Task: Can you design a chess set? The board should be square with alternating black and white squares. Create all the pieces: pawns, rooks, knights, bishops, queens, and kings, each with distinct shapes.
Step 4601:
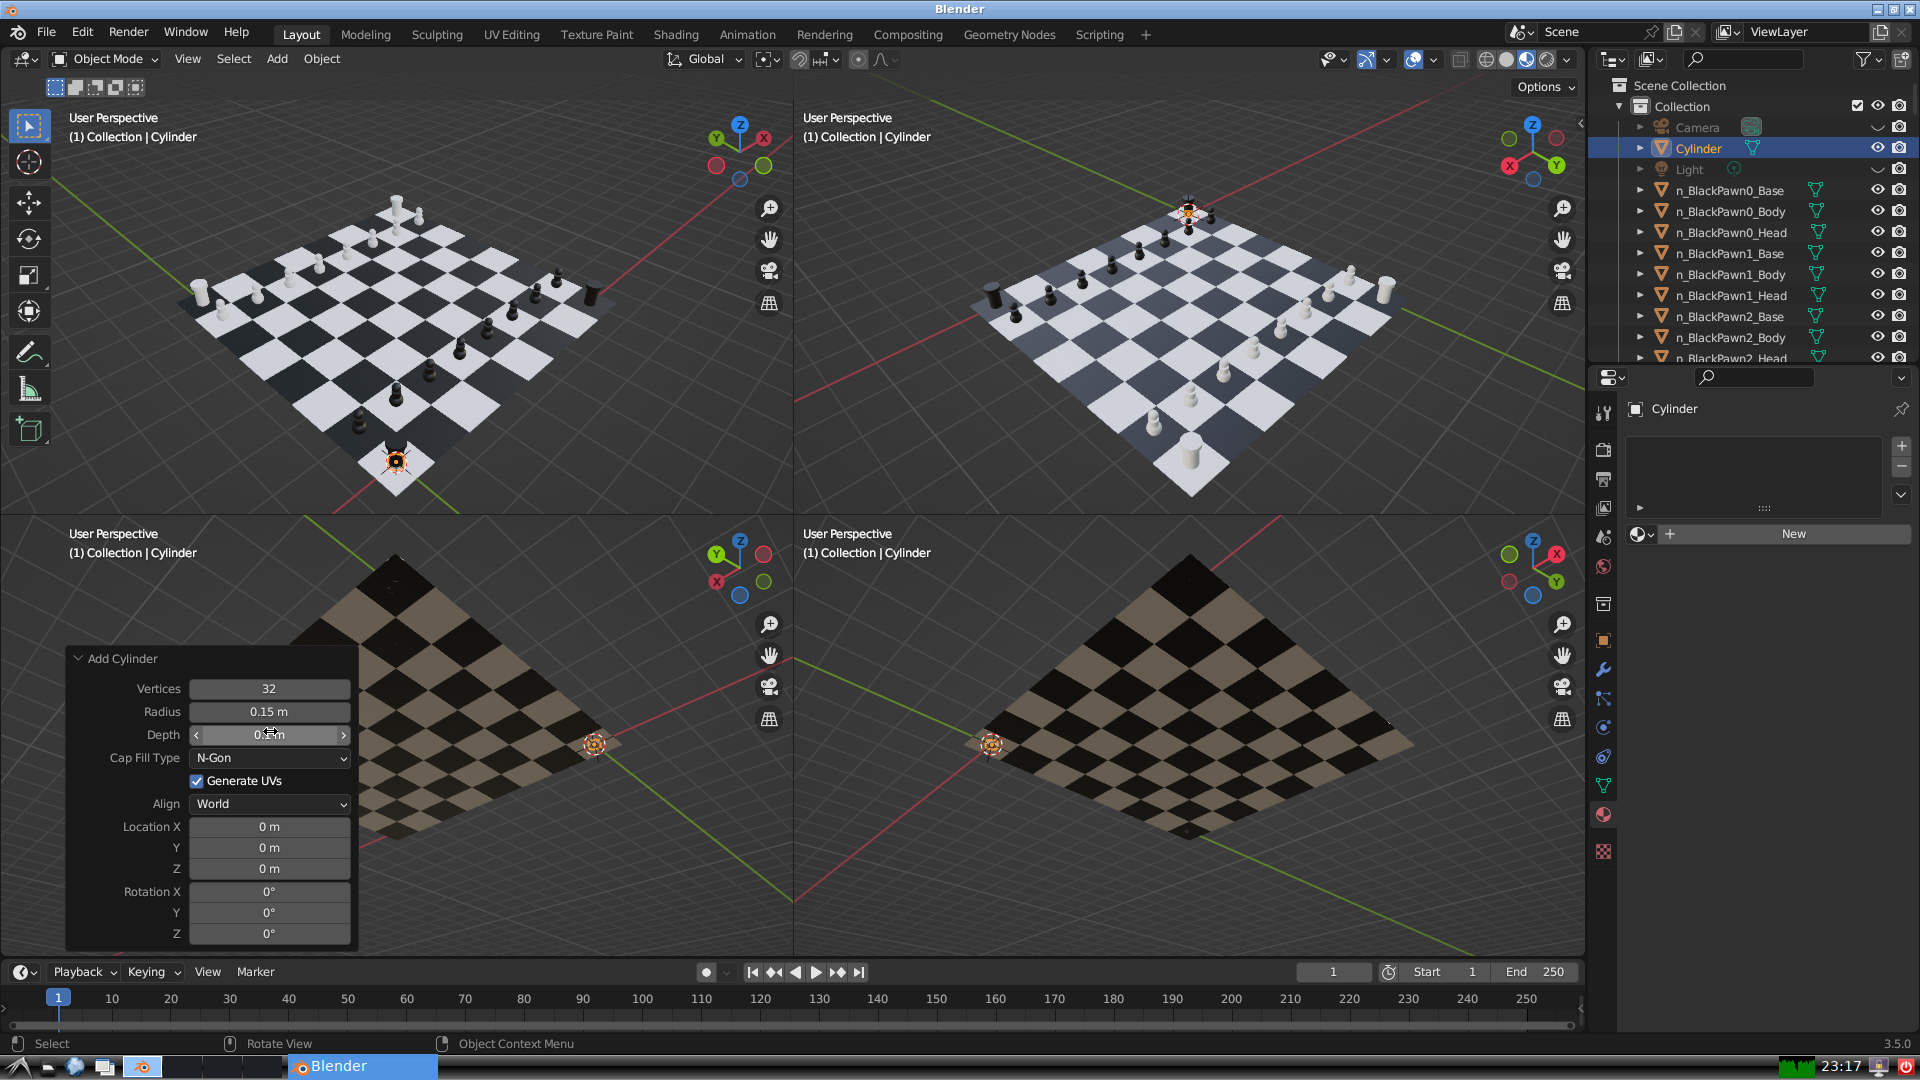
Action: click: no